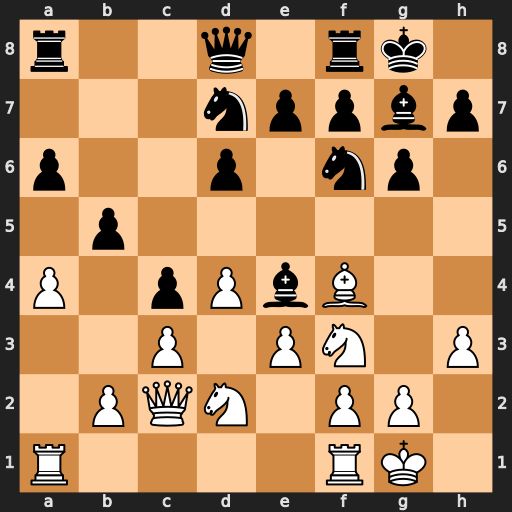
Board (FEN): r2q1rk1/3nppbp/p2p1np1/1p6/P1pPbB2/2P1PN1P/1PQN1PP1/R4RK1
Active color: w
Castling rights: -
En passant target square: -
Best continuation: Nxe4 Nxe4 Qxe4